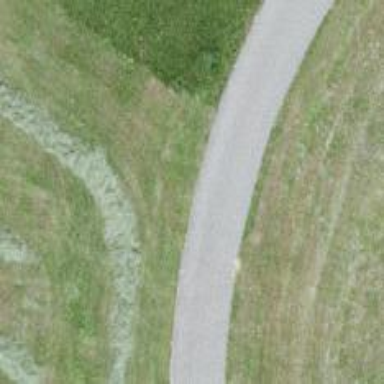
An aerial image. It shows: Unclassified road with asphalt surface.